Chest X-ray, PA view. Patient: 32 years old, sex F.
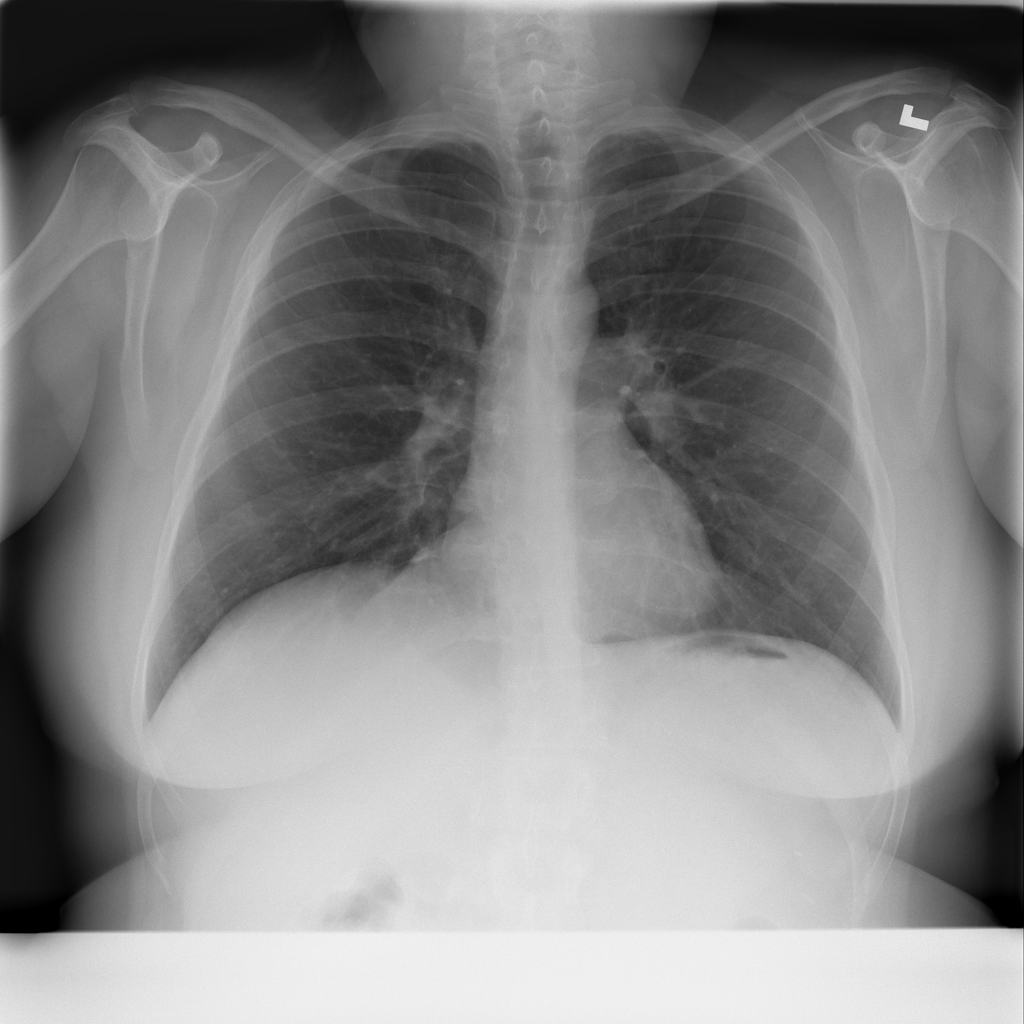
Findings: Infiltration